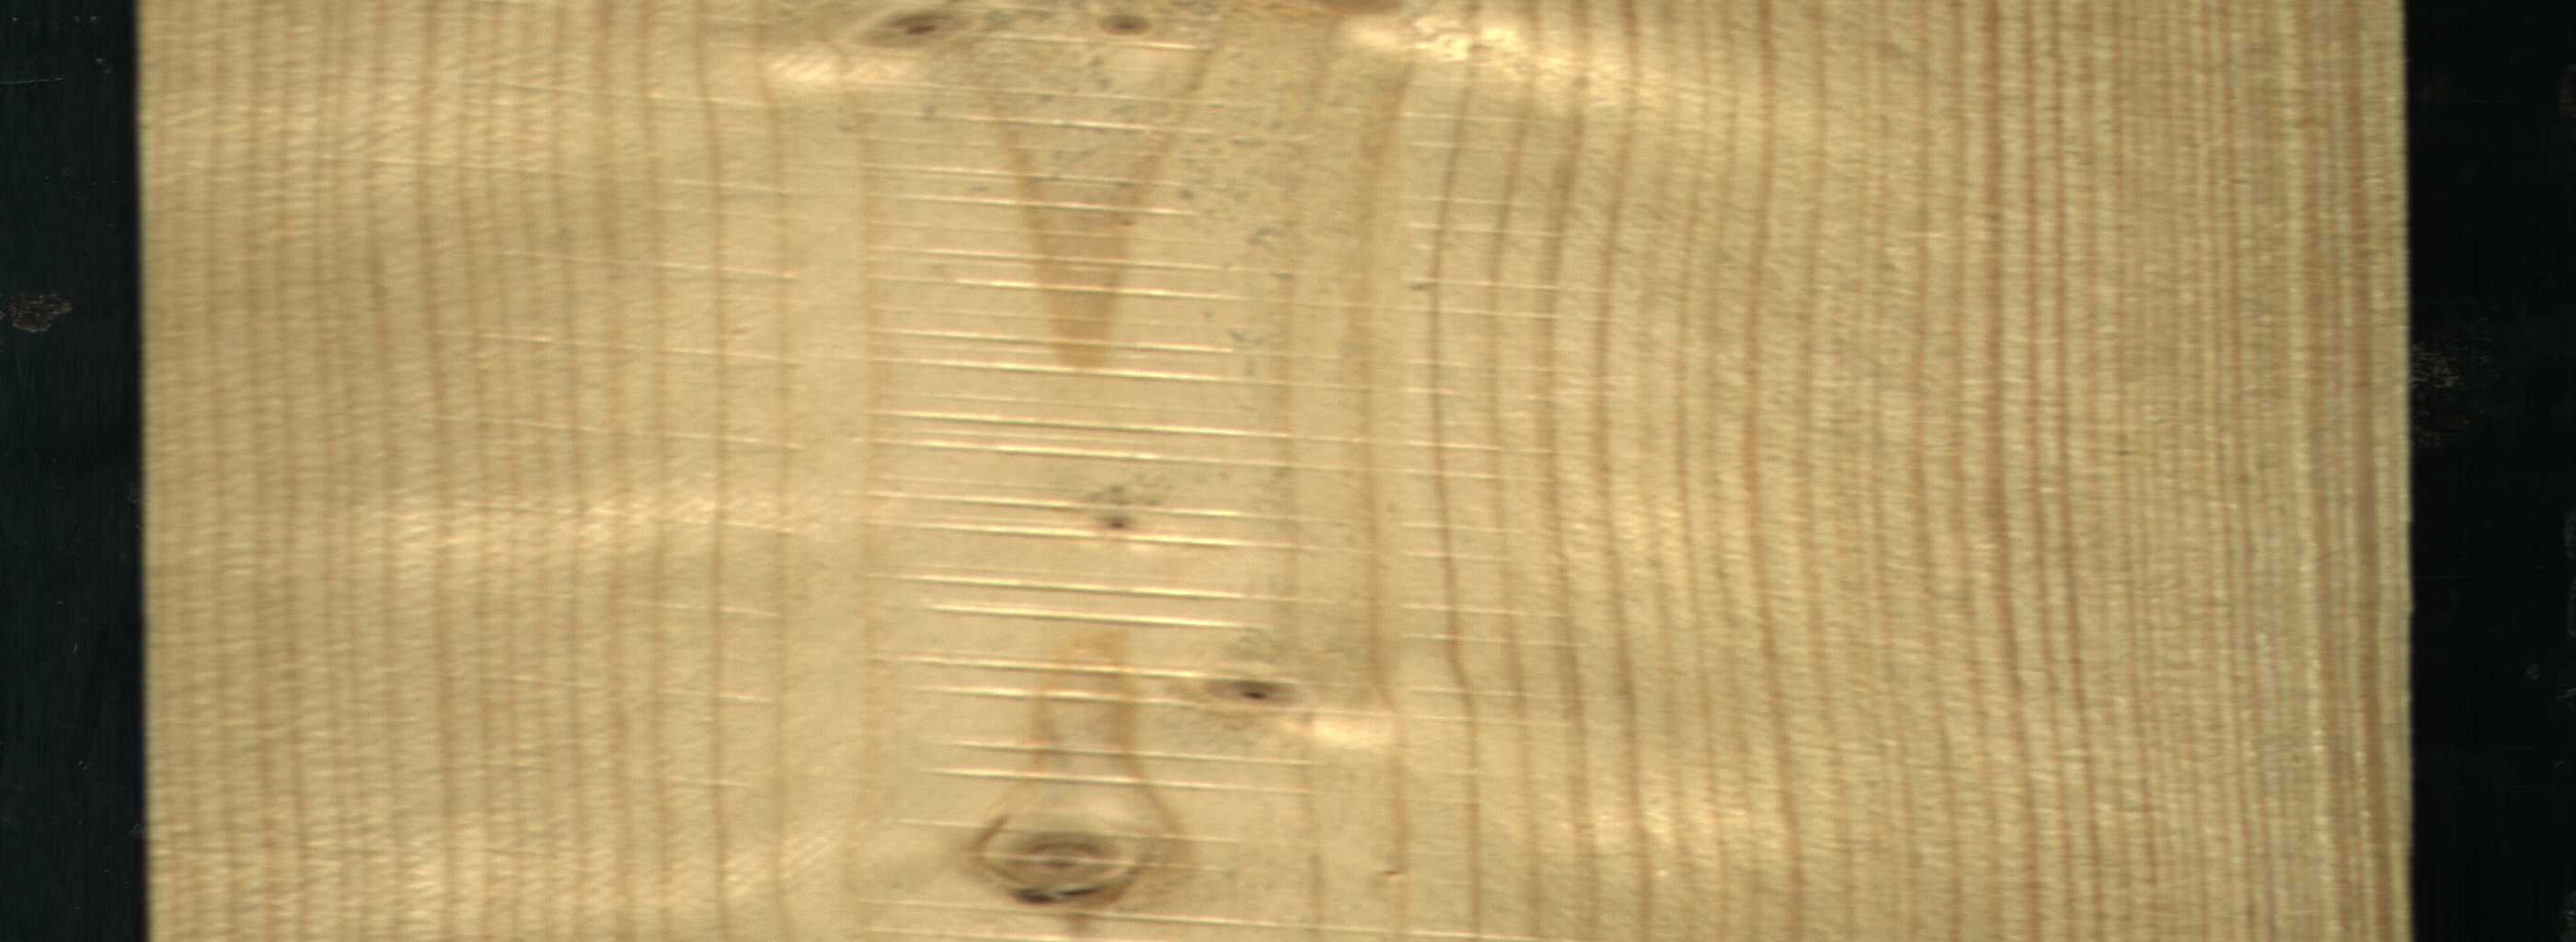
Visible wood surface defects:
Live_Knot
Live_Knot
Live_Knot